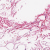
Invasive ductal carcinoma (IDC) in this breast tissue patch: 0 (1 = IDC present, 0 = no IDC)